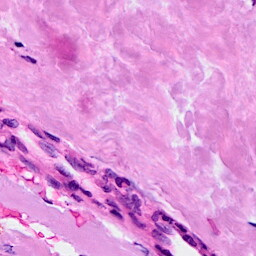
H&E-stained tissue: Breast